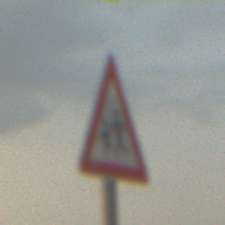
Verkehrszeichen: KinderRechts
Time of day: SunriseSunset
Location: Outdoor (Suburban)
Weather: PartlyCloudy
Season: NotSpecified
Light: Natural